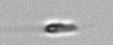
Label: flagellate_morphotype3